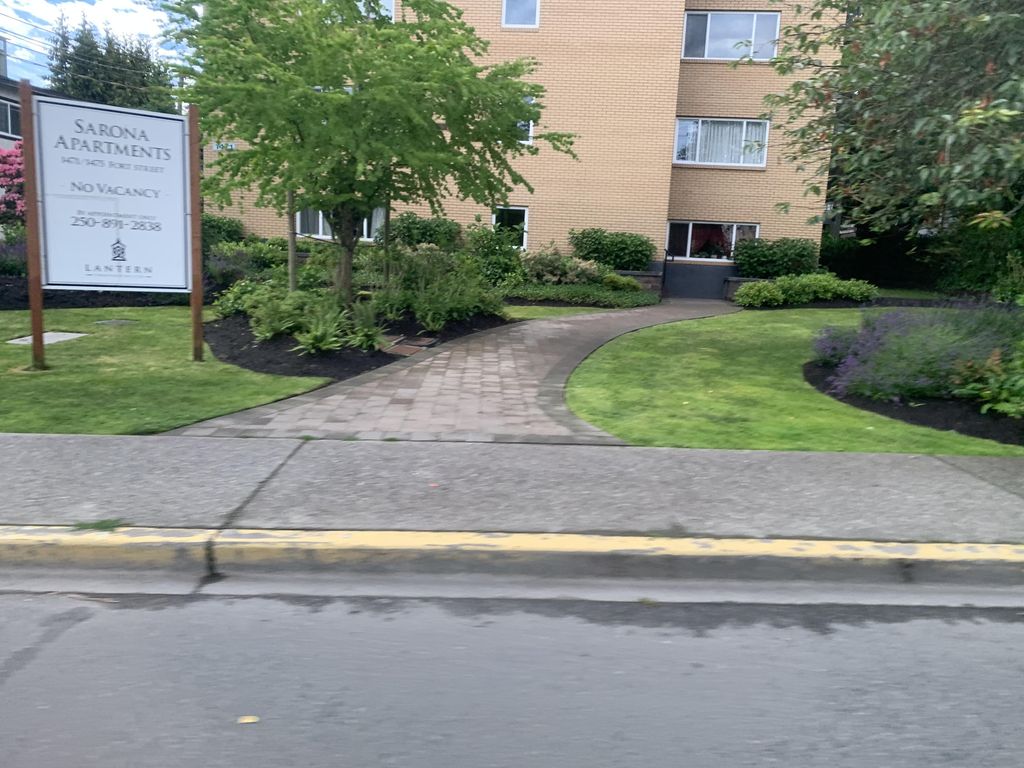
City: victoria